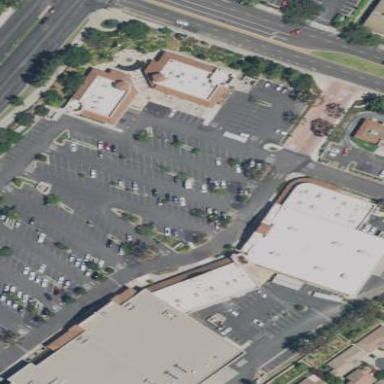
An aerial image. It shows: Retail building.